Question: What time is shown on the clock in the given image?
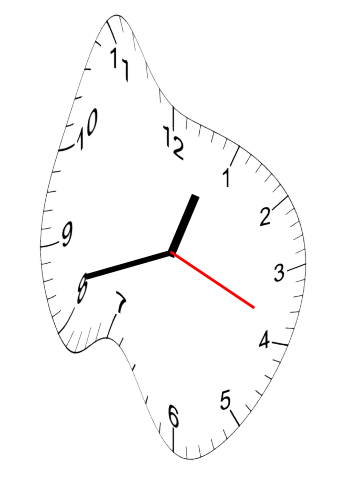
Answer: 12:42:19